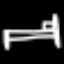
Label: bed